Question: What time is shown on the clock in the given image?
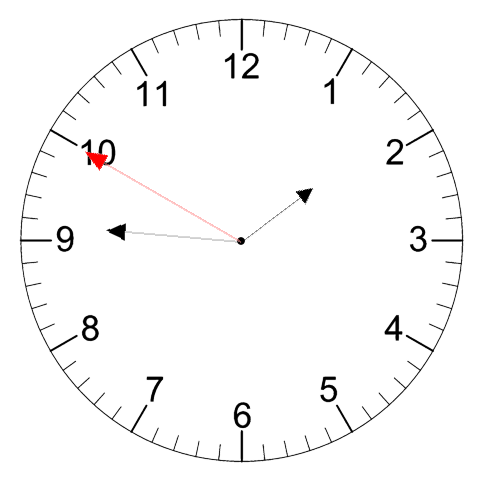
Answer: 01:45:50